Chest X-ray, AP view. Patient: 66 years old, sex F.
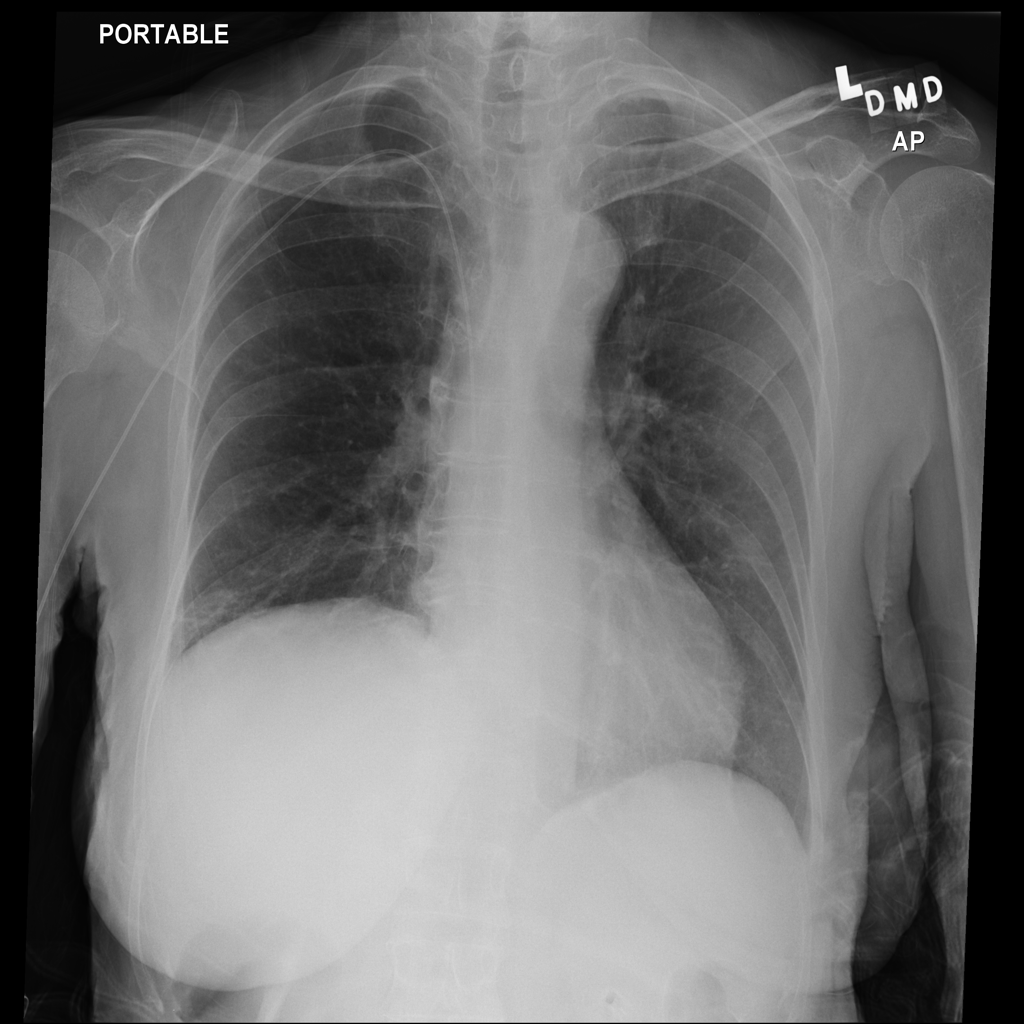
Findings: Atelectasis